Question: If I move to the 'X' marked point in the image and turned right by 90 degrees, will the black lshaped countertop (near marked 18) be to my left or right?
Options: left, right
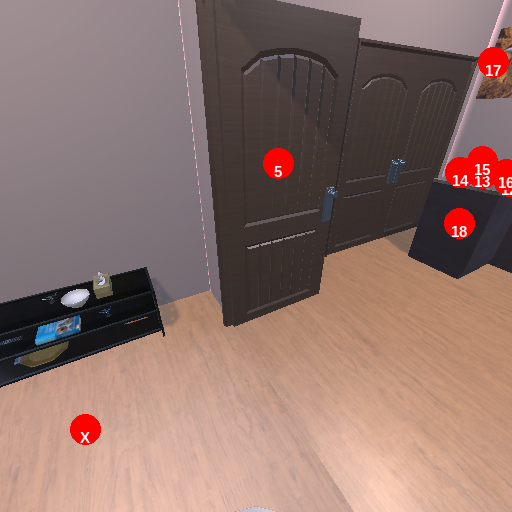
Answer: left